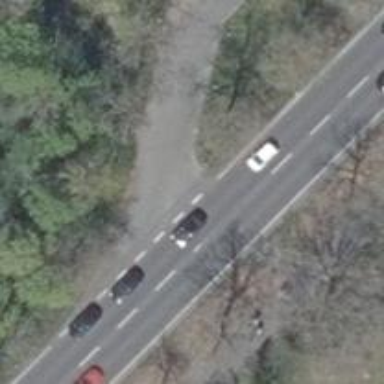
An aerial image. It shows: Primary road with asphalt surface.